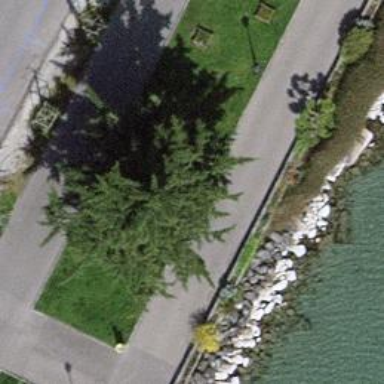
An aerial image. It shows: Bench for seating.